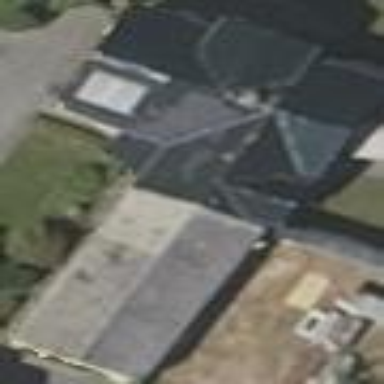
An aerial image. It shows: Shed building.